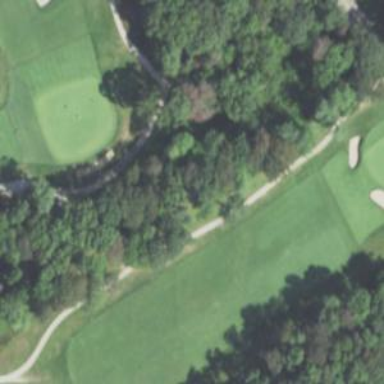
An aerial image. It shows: Path for both road and golf.